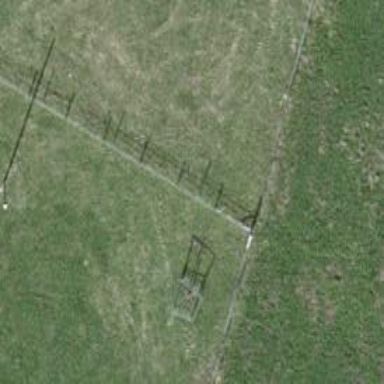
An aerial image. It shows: Fence is in the image.